Question:
I am trying to export some data from datatable to .csv file. But the data are not coming to the .csv file its coming as a blank file
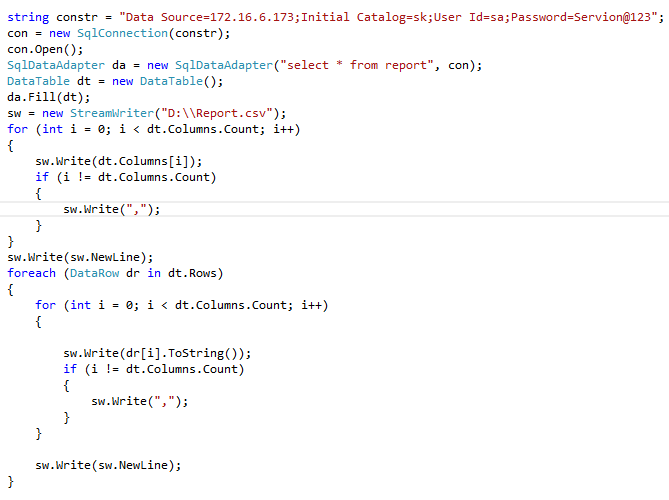
Answer: A <URL> should be closed to have the data written to its internal buffer flushed to the file.
So you really need to enclose the creation of the 'StreamWriter' inside a <URL>.
The using statement manages the closing of the file and releases the system resource (the file handle). All this happens automatically when you reach the closing brace at the end of the using block ALSO in case of exceptions.
'''
using(StreamWriter sw = new StreamWriter("D:\report.csv"))
{
... all the code that read the datatable and write in the stream....
} // here you get: sw.Flush(); sw.Close(); sw.Dispose();
'''
It seems also that you append a comma at the end of each line also for the last column.
Inside the loop the line
'''
if(i != dt.Columns.Count)
'''
is never false because you exit from the loop when the variable 'i' reaches the dt.Columns.Count value. Change it to
'''
if(i < dt.Columns.Count-1)
'''